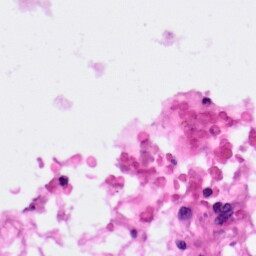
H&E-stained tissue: Pancreatic